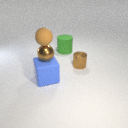
large blue rubber cube in front of large green rubber cylinder